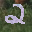
Label: 2